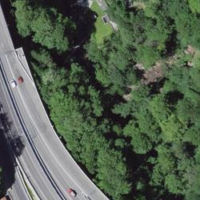
EUNIS habitat code: 57
Species observed at this site:
Cardamine heptaphylla
Oxalis acetosella
Acer campestre
Corylus avellana
Asplenium scolopendrium